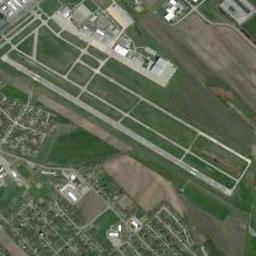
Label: airport